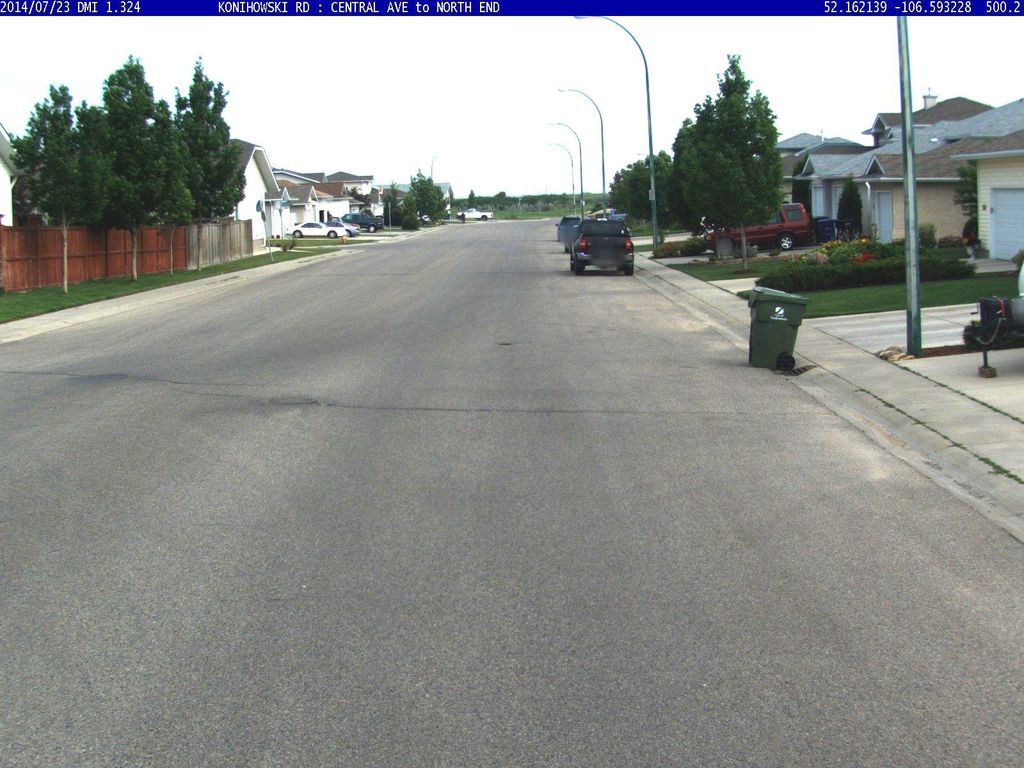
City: saskatoon